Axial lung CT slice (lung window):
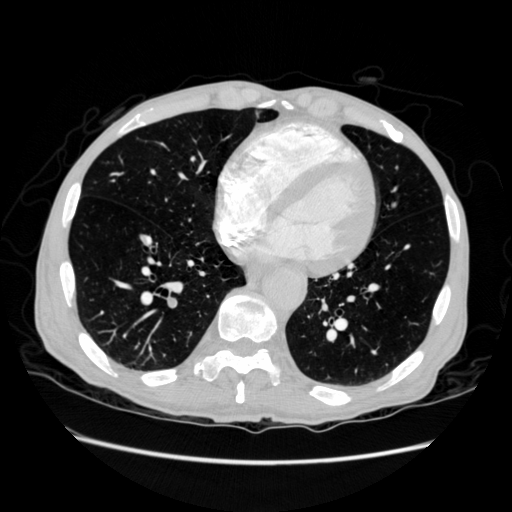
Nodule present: no